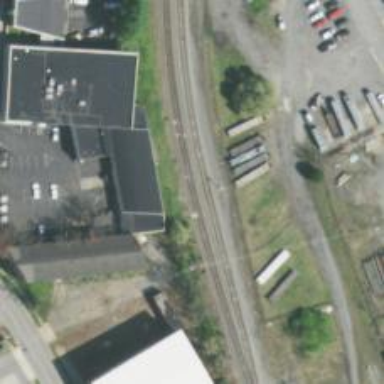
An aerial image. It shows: Railway signal.